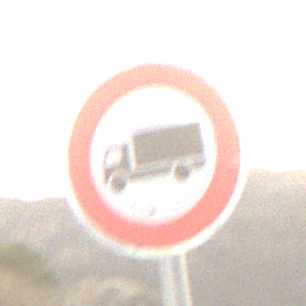
Verkehrszeichen: VerbotFuerKraftfahrzeugeUeberDreiKommaFuenfTonnen
Umgebung: Outdoor, RoadRail
Tageszeit: SunriseSunset
Wetter: PartlyCloudy
Licht: Natural
Jahreszeit: NotSpecified
Kontrast: LowContrast